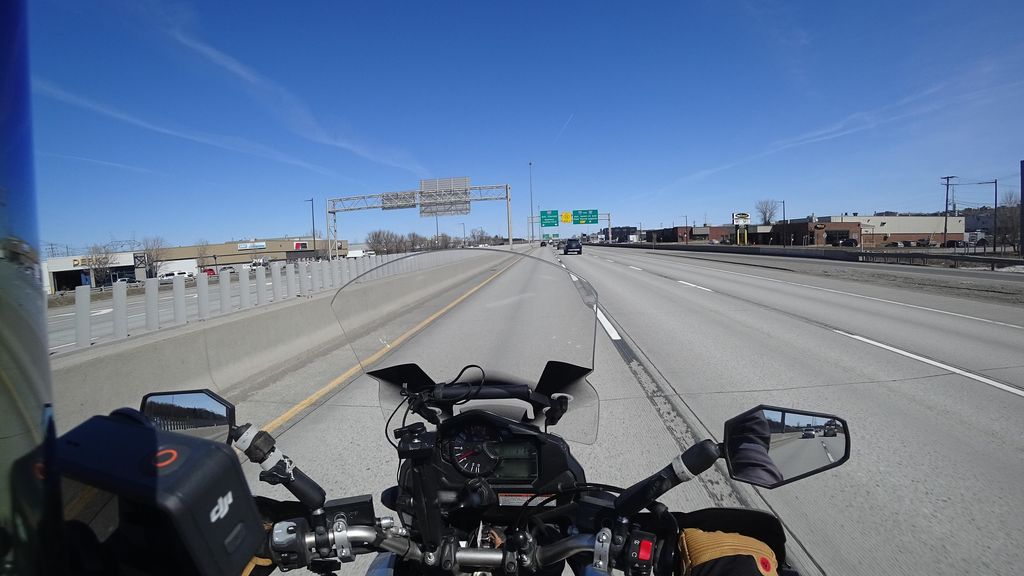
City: quebec_city